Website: ulta-beauty
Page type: delivery-shipping
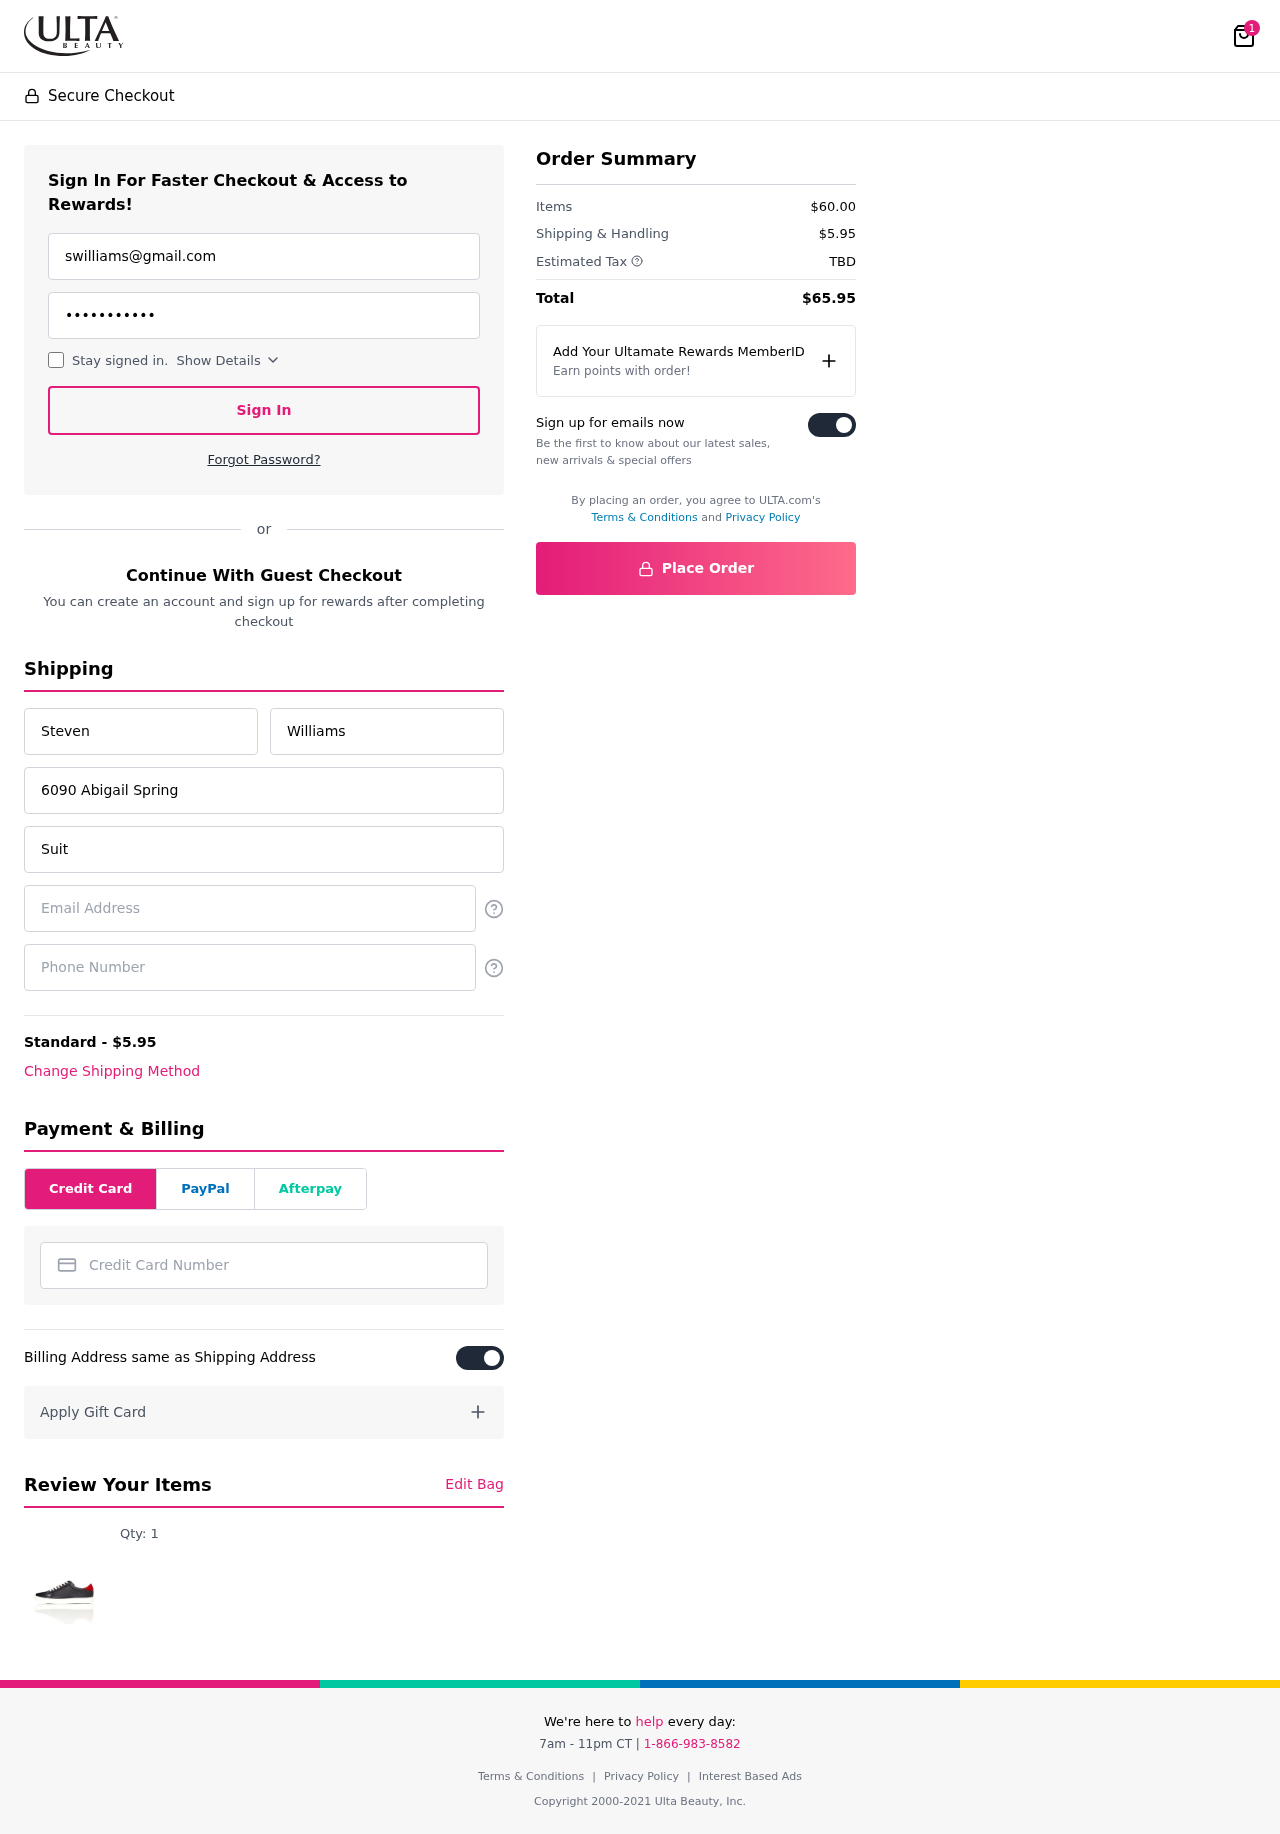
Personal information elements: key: PII_CARD_NUMBER
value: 6541 2958 1890 0580
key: PII_EMAIL
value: swilliams@gmail.com
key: PII_EMAIL2
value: swilliams@gmail.com
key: PII_FIRSTNAME
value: Steven
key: PII_LASTNAME
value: Williams
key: PII_PHONE
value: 7205703354
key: PII_STREET
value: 6090 Abigail Spring
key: PII_STREET2
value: Suite 611
Product elements: key: PRODUCT1_QUANTITY
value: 1
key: PRODUCT1
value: Qty: 1
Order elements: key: ORDER_NUM_ITEMS
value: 1
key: ORDER_SHIPPING_COST
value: $5.95
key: ORDER_SUBTOTAL
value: $60.00
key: ORDER_TAX
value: TBD
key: ORDER_TOTAL
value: $65.95